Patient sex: M
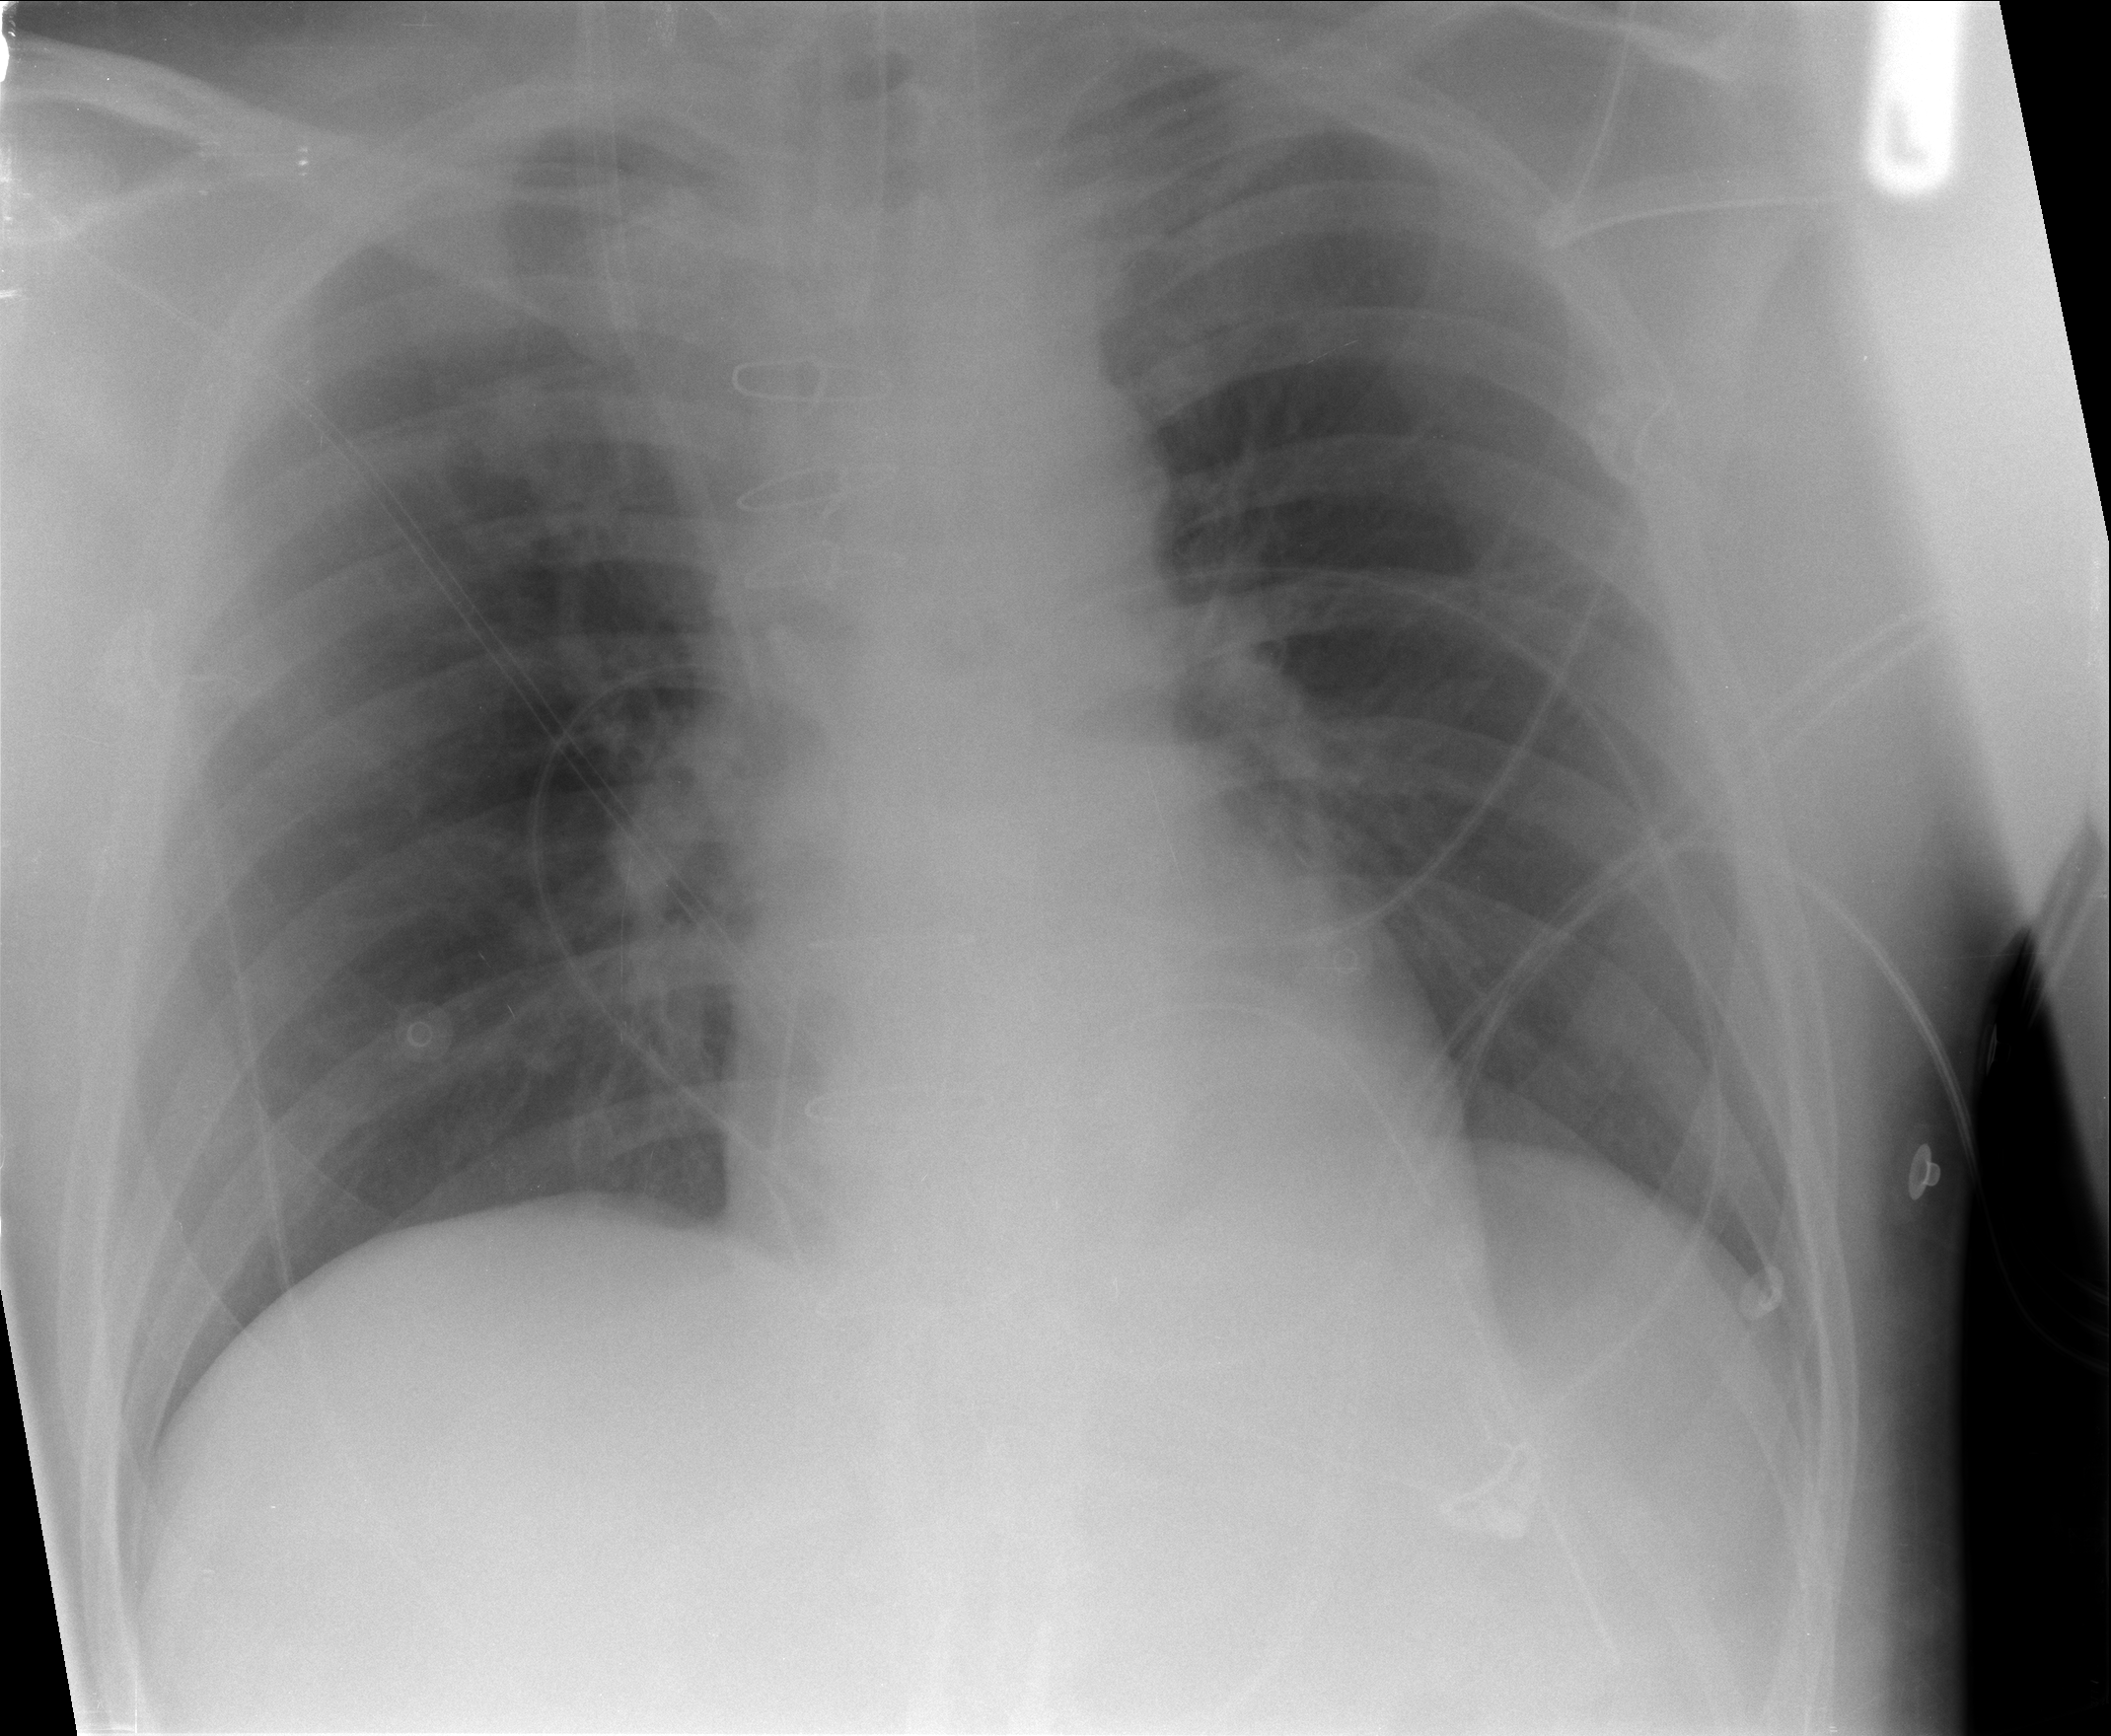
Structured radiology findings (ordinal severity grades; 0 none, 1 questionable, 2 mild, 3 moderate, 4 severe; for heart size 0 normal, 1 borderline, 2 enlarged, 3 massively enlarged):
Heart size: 0
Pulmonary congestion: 0
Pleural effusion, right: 0
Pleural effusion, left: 0
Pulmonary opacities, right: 1
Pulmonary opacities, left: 0
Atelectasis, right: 0
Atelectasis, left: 0